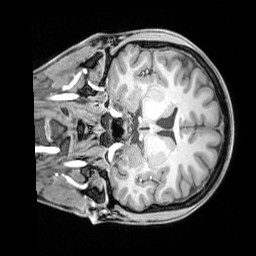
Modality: T1w
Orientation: coronal
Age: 21
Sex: female
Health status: healthy
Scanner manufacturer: siemens
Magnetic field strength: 3 T
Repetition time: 1.65 s
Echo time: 0.00182 s